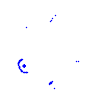
Particle: proton